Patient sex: M
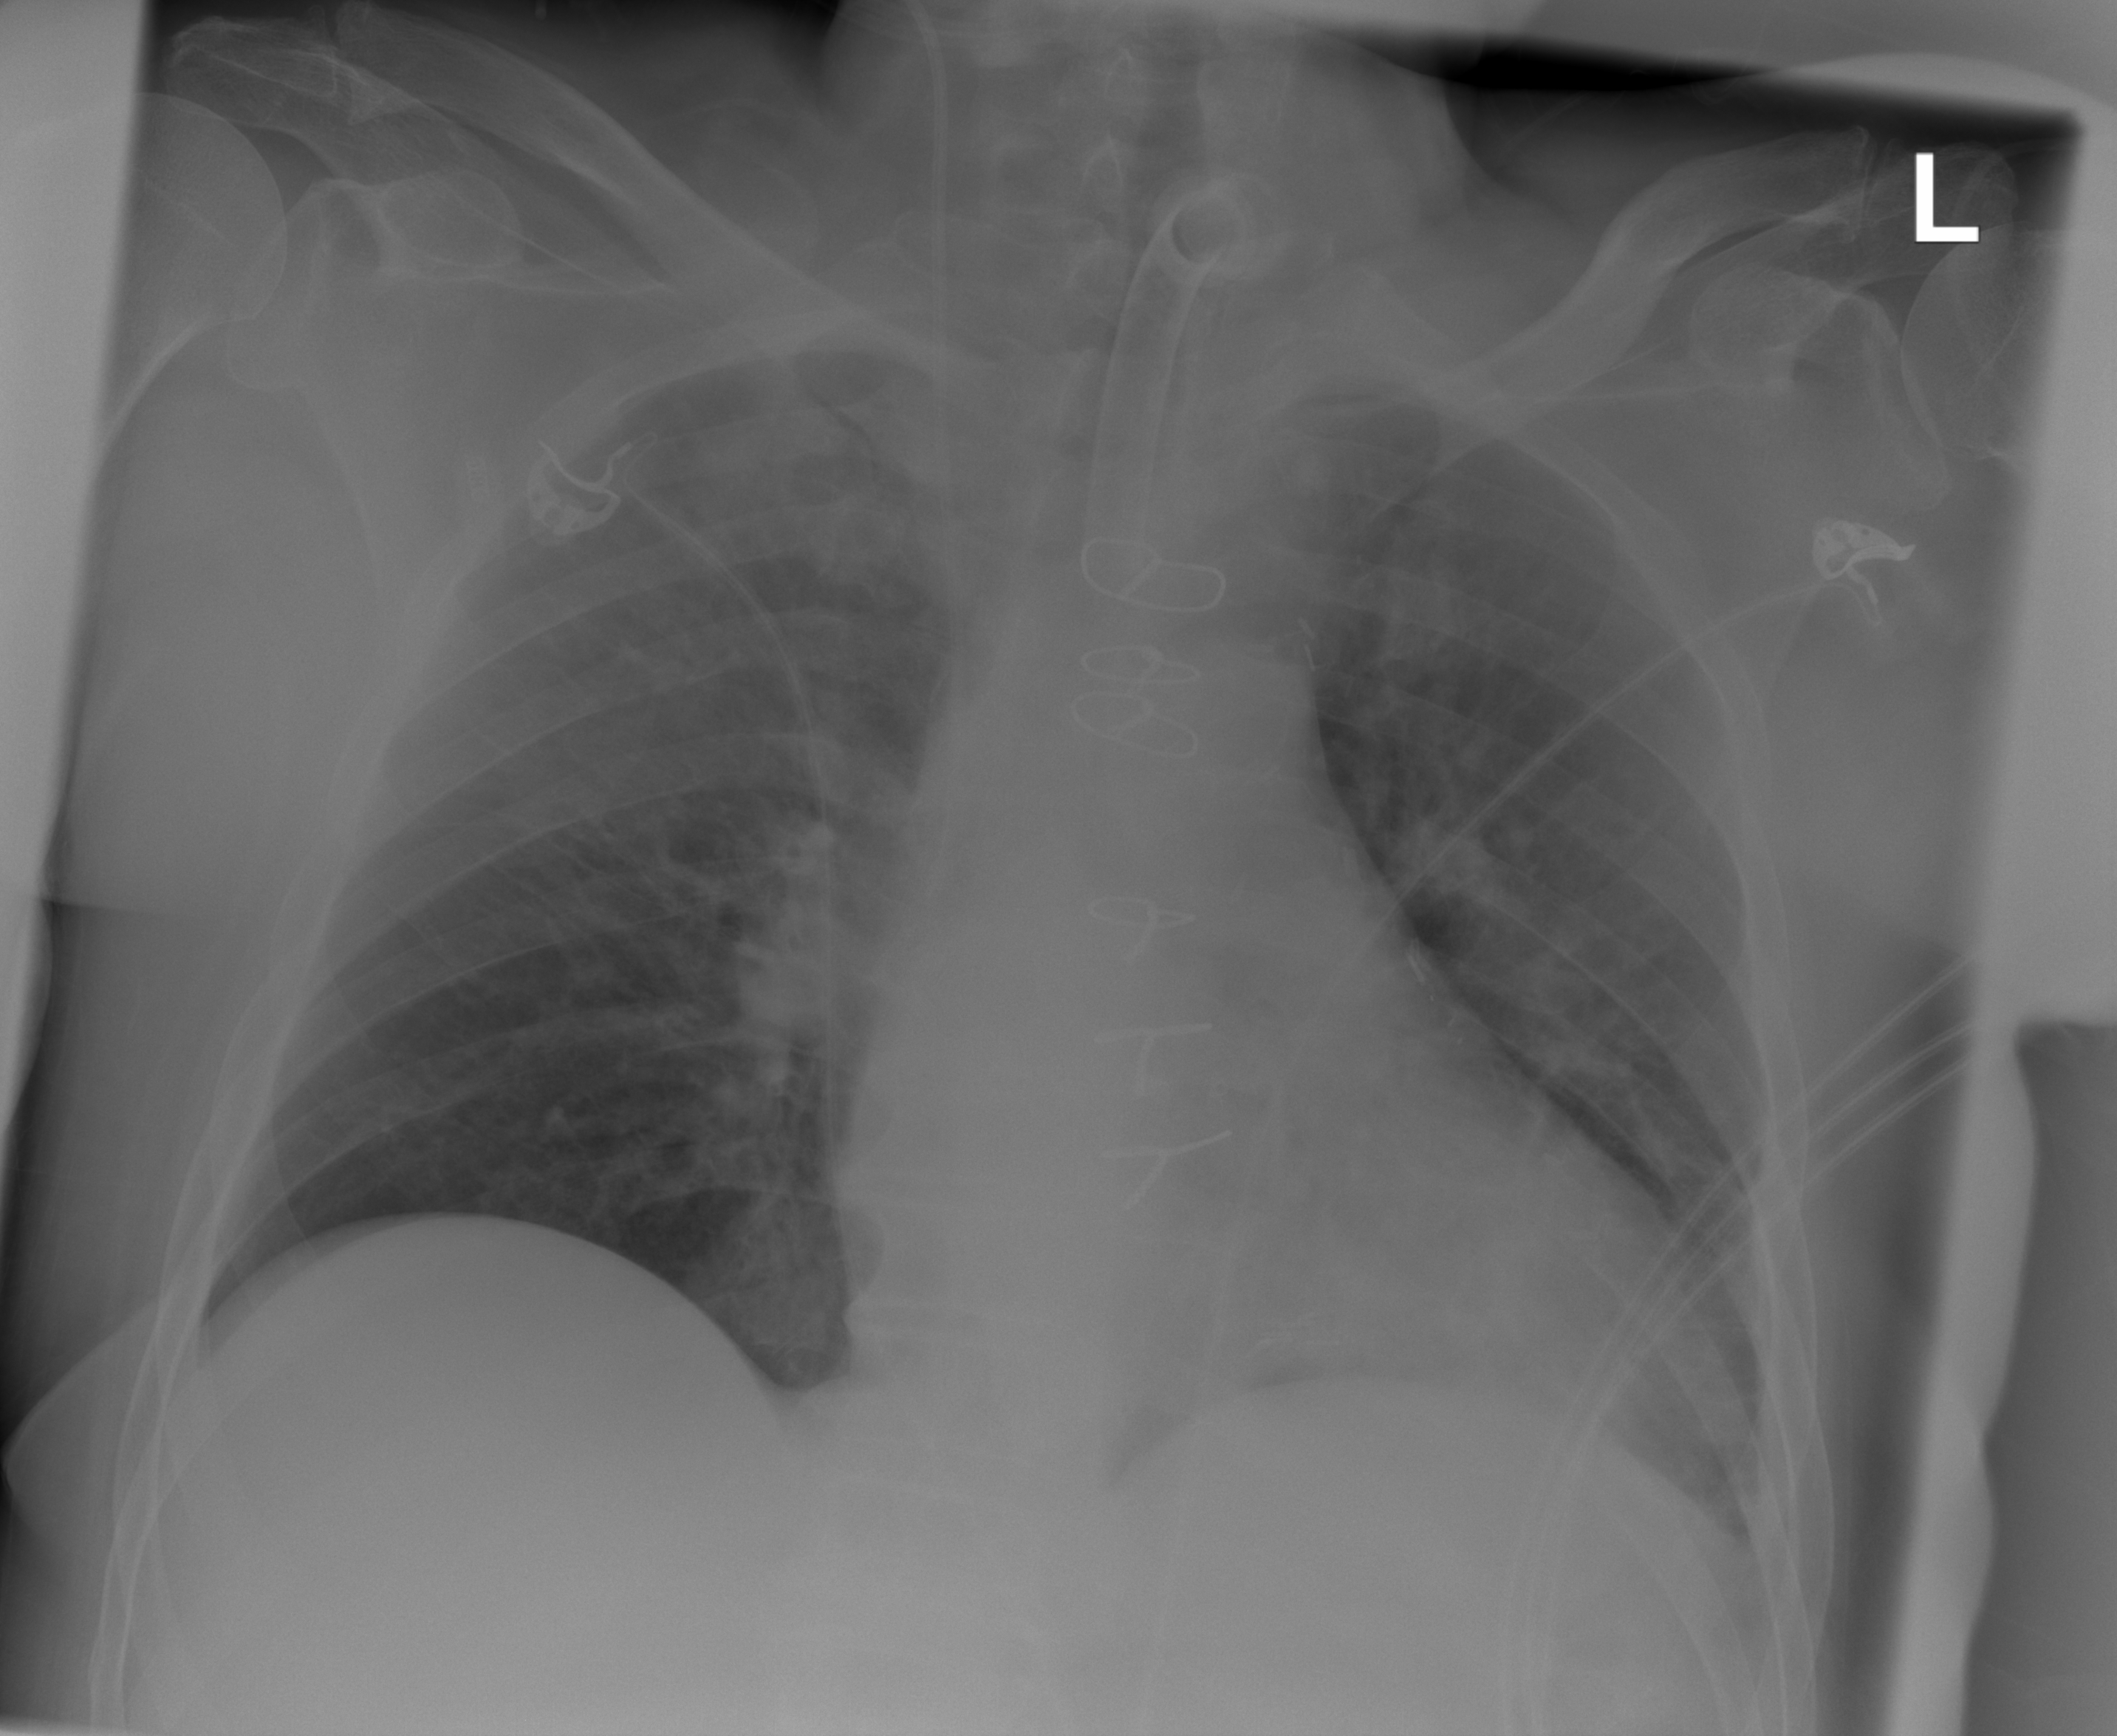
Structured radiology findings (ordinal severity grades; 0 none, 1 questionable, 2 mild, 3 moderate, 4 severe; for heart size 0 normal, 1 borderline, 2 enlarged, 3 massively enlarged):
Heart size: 2
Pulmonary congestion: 2
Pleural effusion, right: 0
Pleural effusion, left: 0
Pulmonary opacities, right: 0
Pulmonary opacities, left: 0
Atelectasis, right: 2
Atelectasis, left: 2